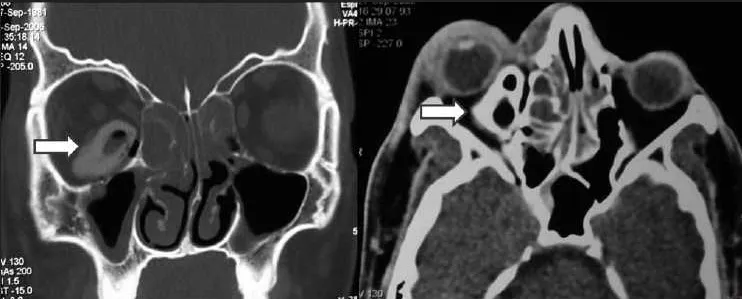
Computed tomography scan showing the intraorbital plastic foreign body in the right orbit with the air pockets (arrows).
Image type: radiology (ct)